Question: I'm using BIRT as reporting tool. while exporting the datas from the BIRT report as PDF. the long texts got hidden. I have attached the image.

from the above image in the MM Group column the long texts got hidden. is there any way to overcome it?
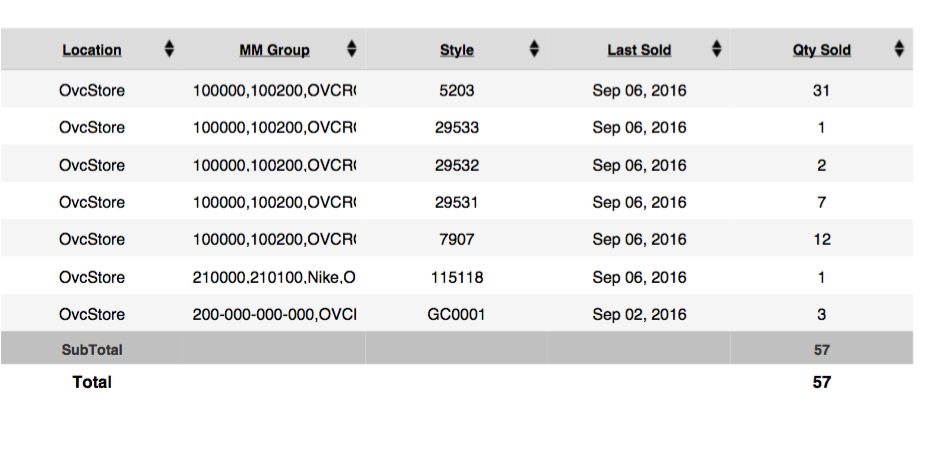
Answer: When autowrapping is activated it should wrap to a new line. I'm not sure why it doesn't do it.
I think it is because there are no spaces in the text. It sees the "100000,100200,OVCR..." as one long word which doesn't get wrapped.
Are you concatenating these values yourself? Just add in a space after every comma.
Otherwise replace comma's with comma-space with code like:
'''
row["MMGroup"].split(",").join(", ");
'''
You can simply modify the data element in the table.
(javascript function replace() will only replace the first occurrence)